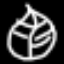
Label: leaf